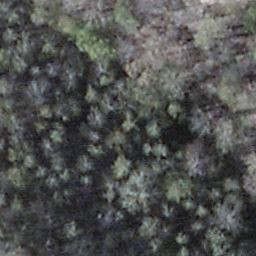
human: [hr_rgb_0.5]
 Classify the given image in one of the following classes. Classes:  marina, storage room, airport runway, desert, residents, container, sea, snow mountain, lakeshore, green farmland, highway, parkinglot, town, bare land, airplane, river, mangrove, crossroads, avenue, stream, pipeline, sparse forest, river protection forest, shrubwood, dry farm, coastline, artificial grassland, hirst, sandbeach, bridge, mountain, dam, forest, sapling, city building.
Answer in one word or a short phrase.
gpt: shrubwood